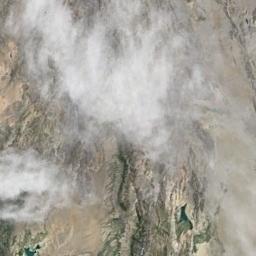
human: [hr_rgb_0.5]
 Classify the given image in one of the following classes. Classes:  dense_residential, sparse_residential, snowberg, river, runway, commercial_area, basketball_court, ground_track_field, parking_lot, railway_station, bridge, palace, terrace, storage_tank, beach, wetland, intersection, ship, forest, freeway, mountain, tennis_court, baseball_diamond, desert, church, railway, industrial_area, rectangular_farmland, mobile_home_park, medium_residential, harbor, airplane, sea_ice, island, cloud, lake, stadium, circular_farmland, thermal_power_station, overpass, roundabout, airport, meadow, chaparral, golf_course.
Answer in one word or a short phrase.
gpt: cloud